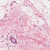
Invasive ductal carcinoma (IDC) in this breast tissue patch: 0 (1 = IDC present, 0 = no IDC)